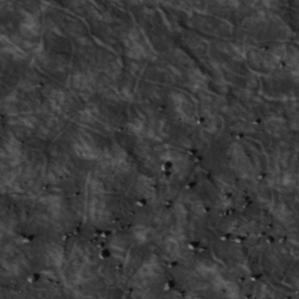
Label: non_frost